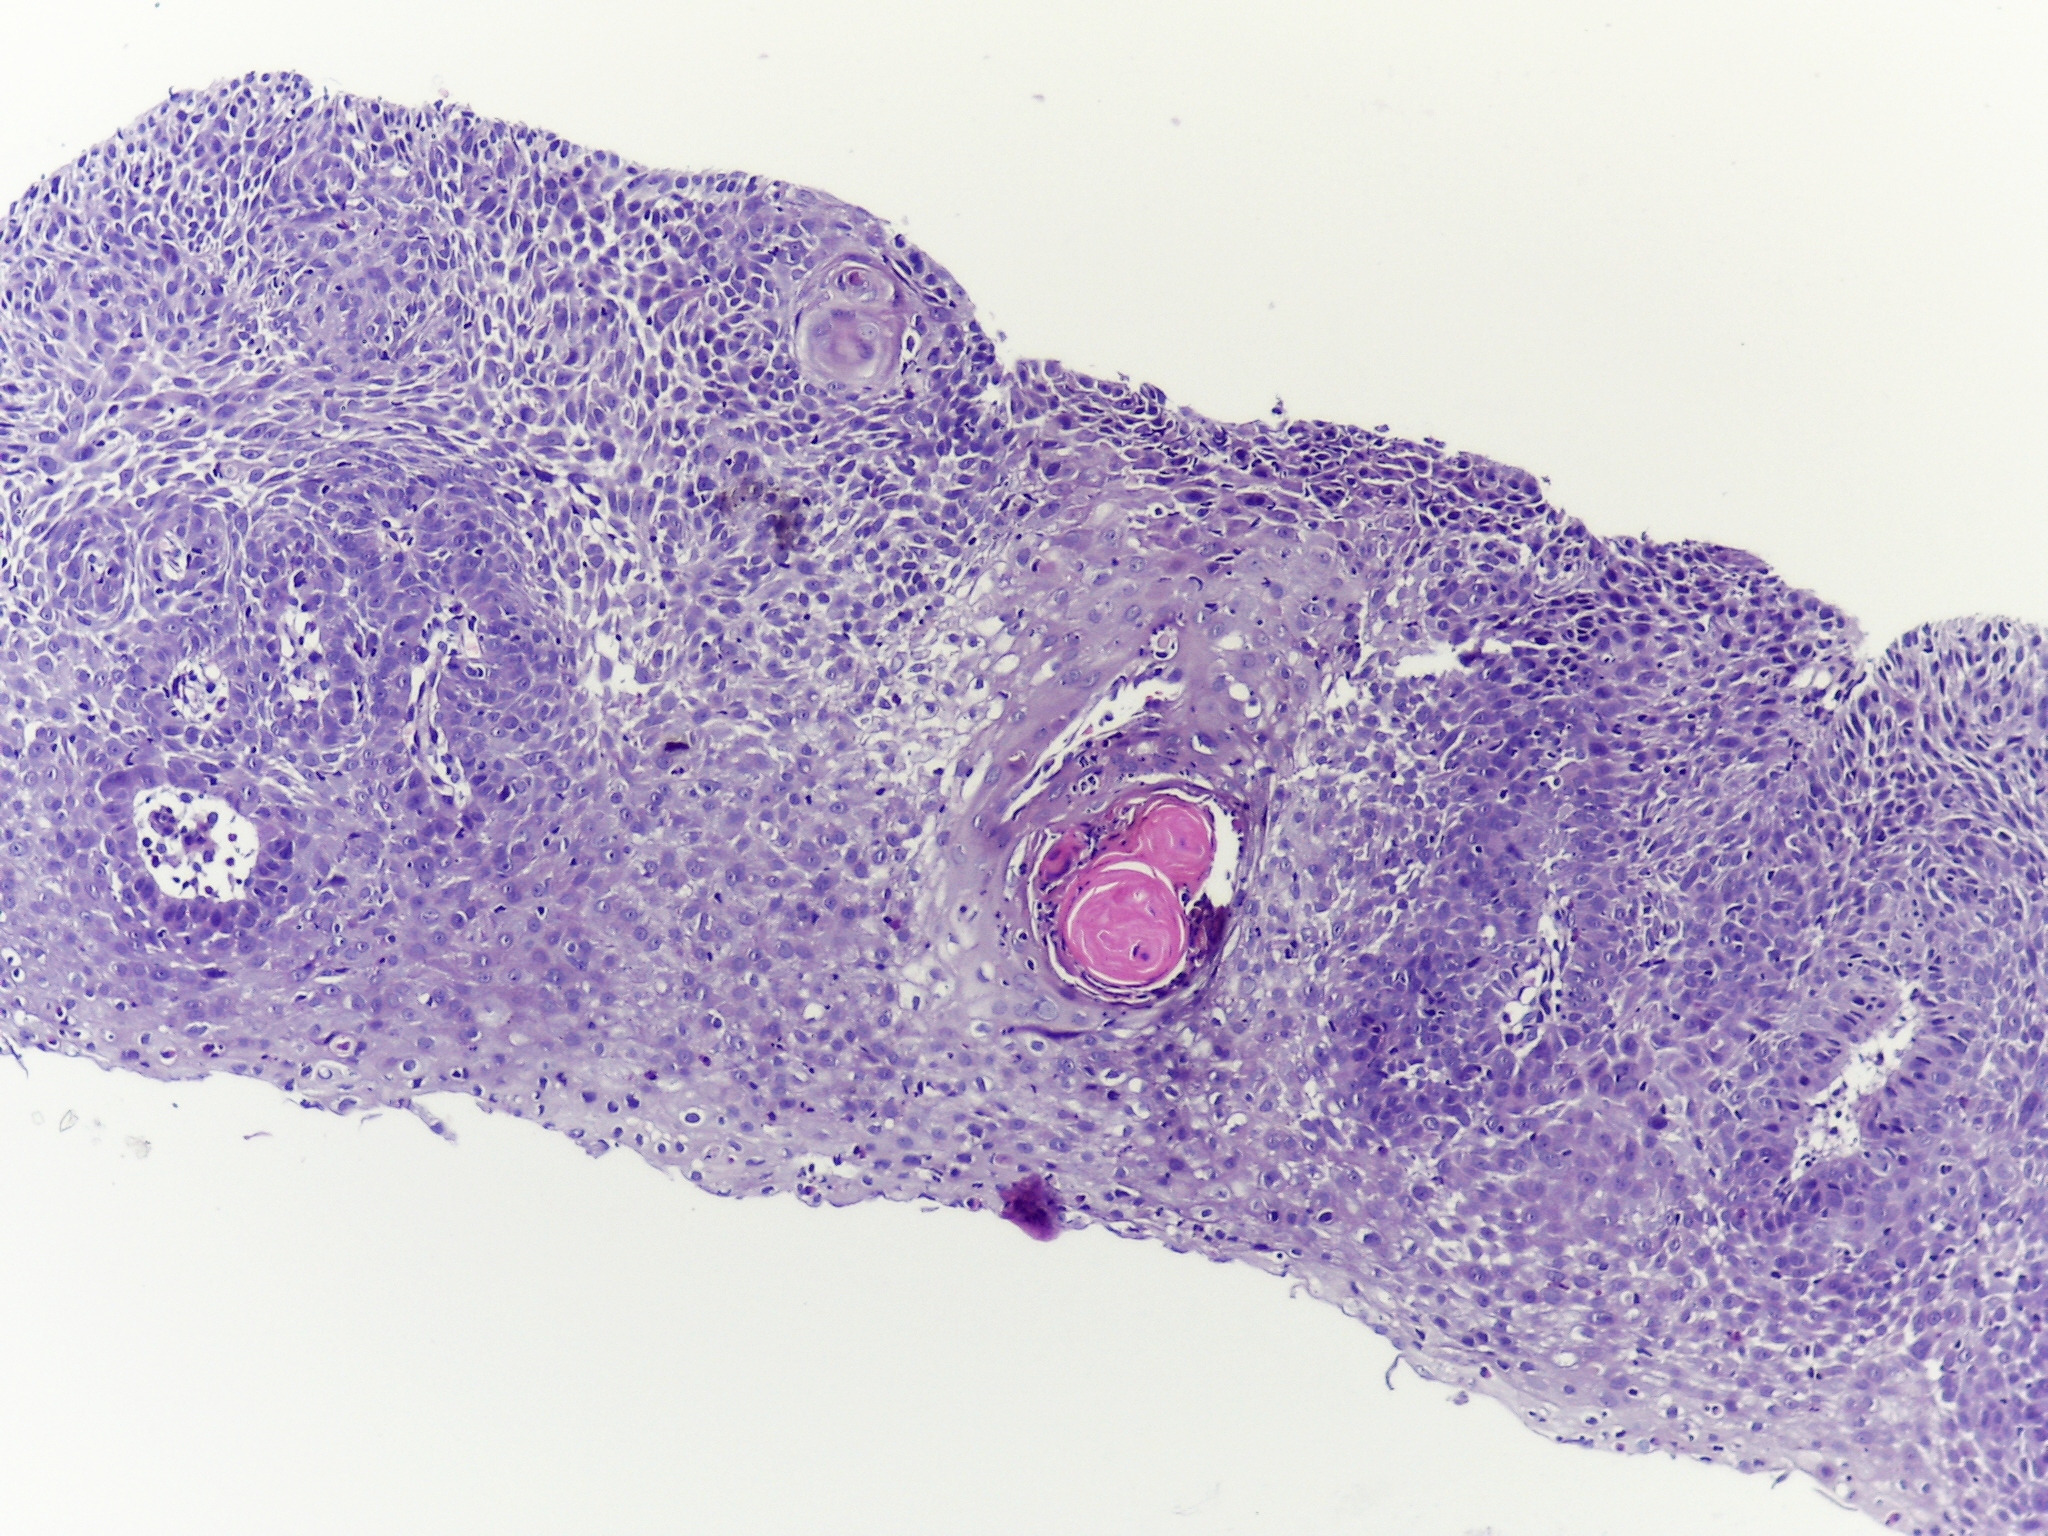
Diagnosis: OSCC